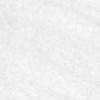
Label: no_change